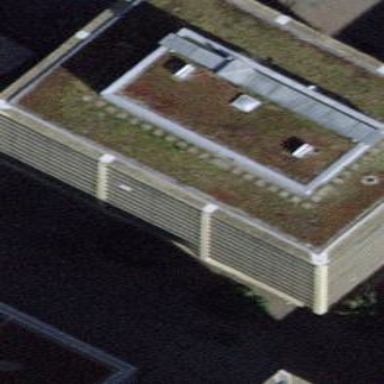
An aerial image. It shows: Building with flat gray roof and yellow walls.